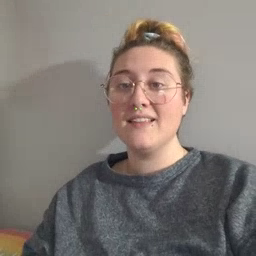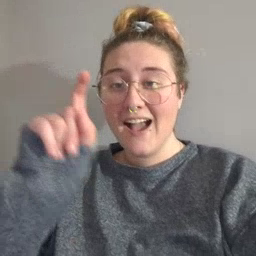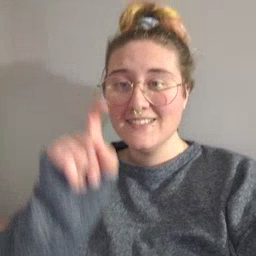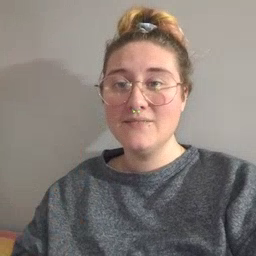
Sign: closet